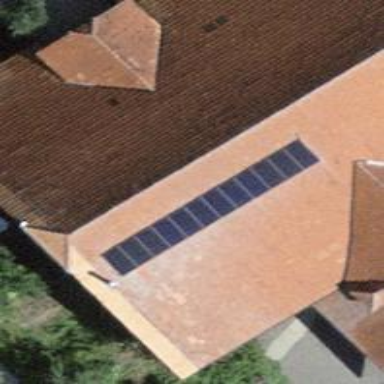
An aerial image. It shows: Solar power generator utilizing photovoltaic technology with solar photovoltaic panels.